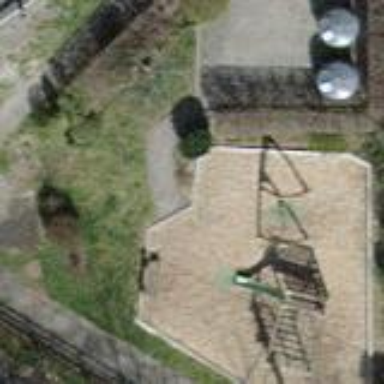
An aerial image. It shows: Playground area for leisure activities on the land.